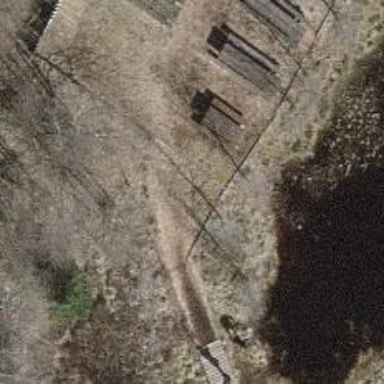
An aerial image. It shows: Path with woodchips surface.